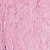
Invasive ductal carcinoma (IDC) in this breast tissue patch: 0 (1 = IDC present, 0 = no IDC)